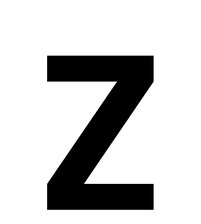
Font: Poppins-Medium